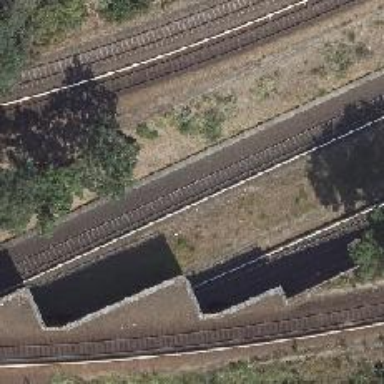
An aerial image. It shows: Railway milestone.